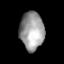
Tissue: lung
Cell type: Endothelial cells
Senescence score: 0.2034
Nuclear area (px): 901
Mean DAPI intensity: 156.778